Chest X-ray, PA view. Patient: 55 years old, sex F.
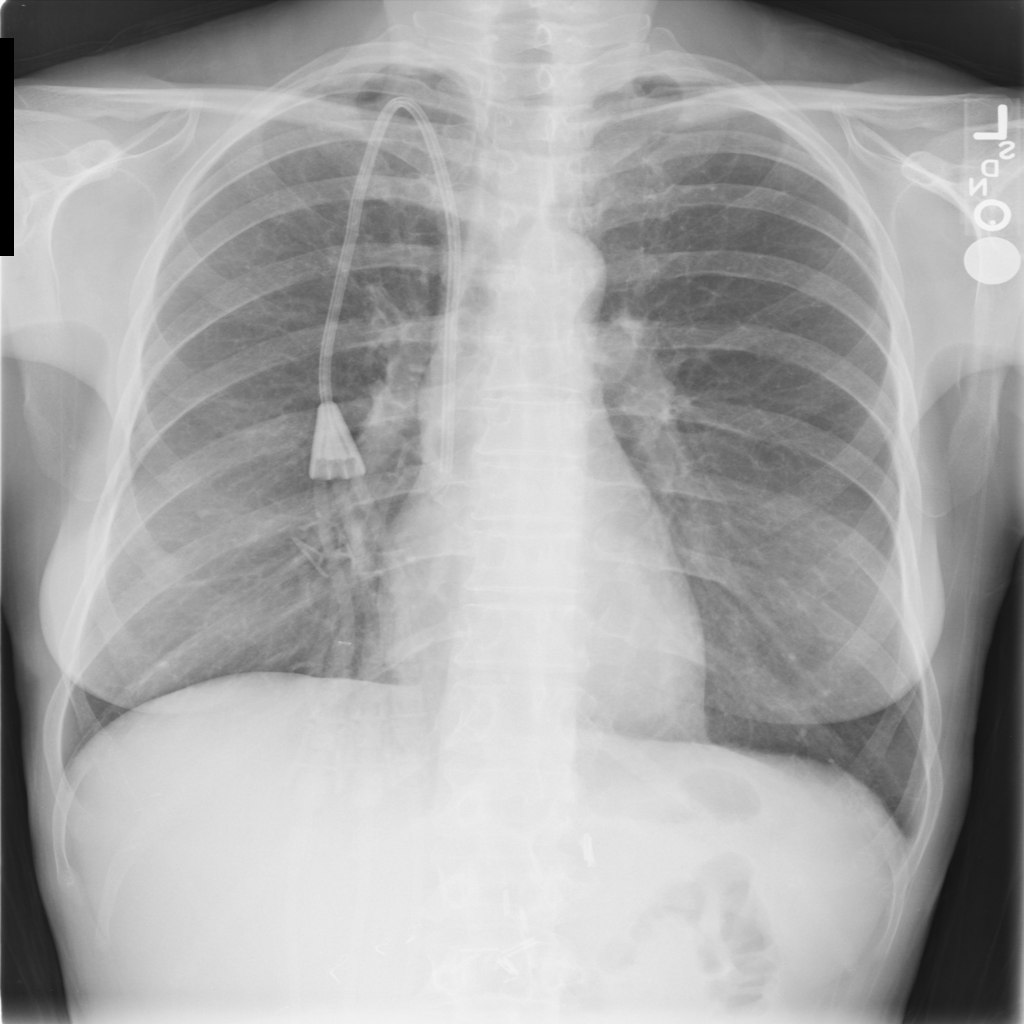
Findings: No Finding